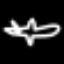
Label: airplane